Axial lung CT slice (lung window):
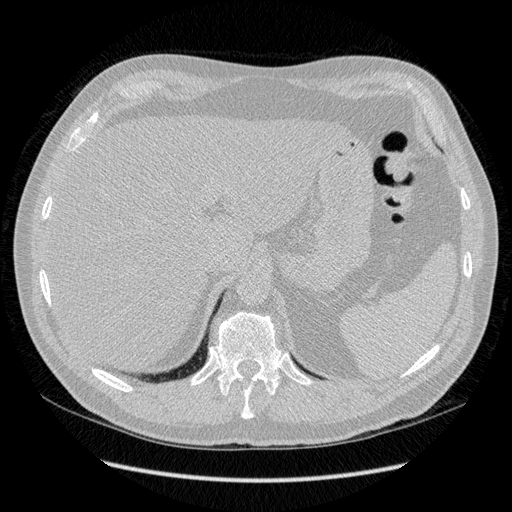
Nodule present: no